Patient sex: F
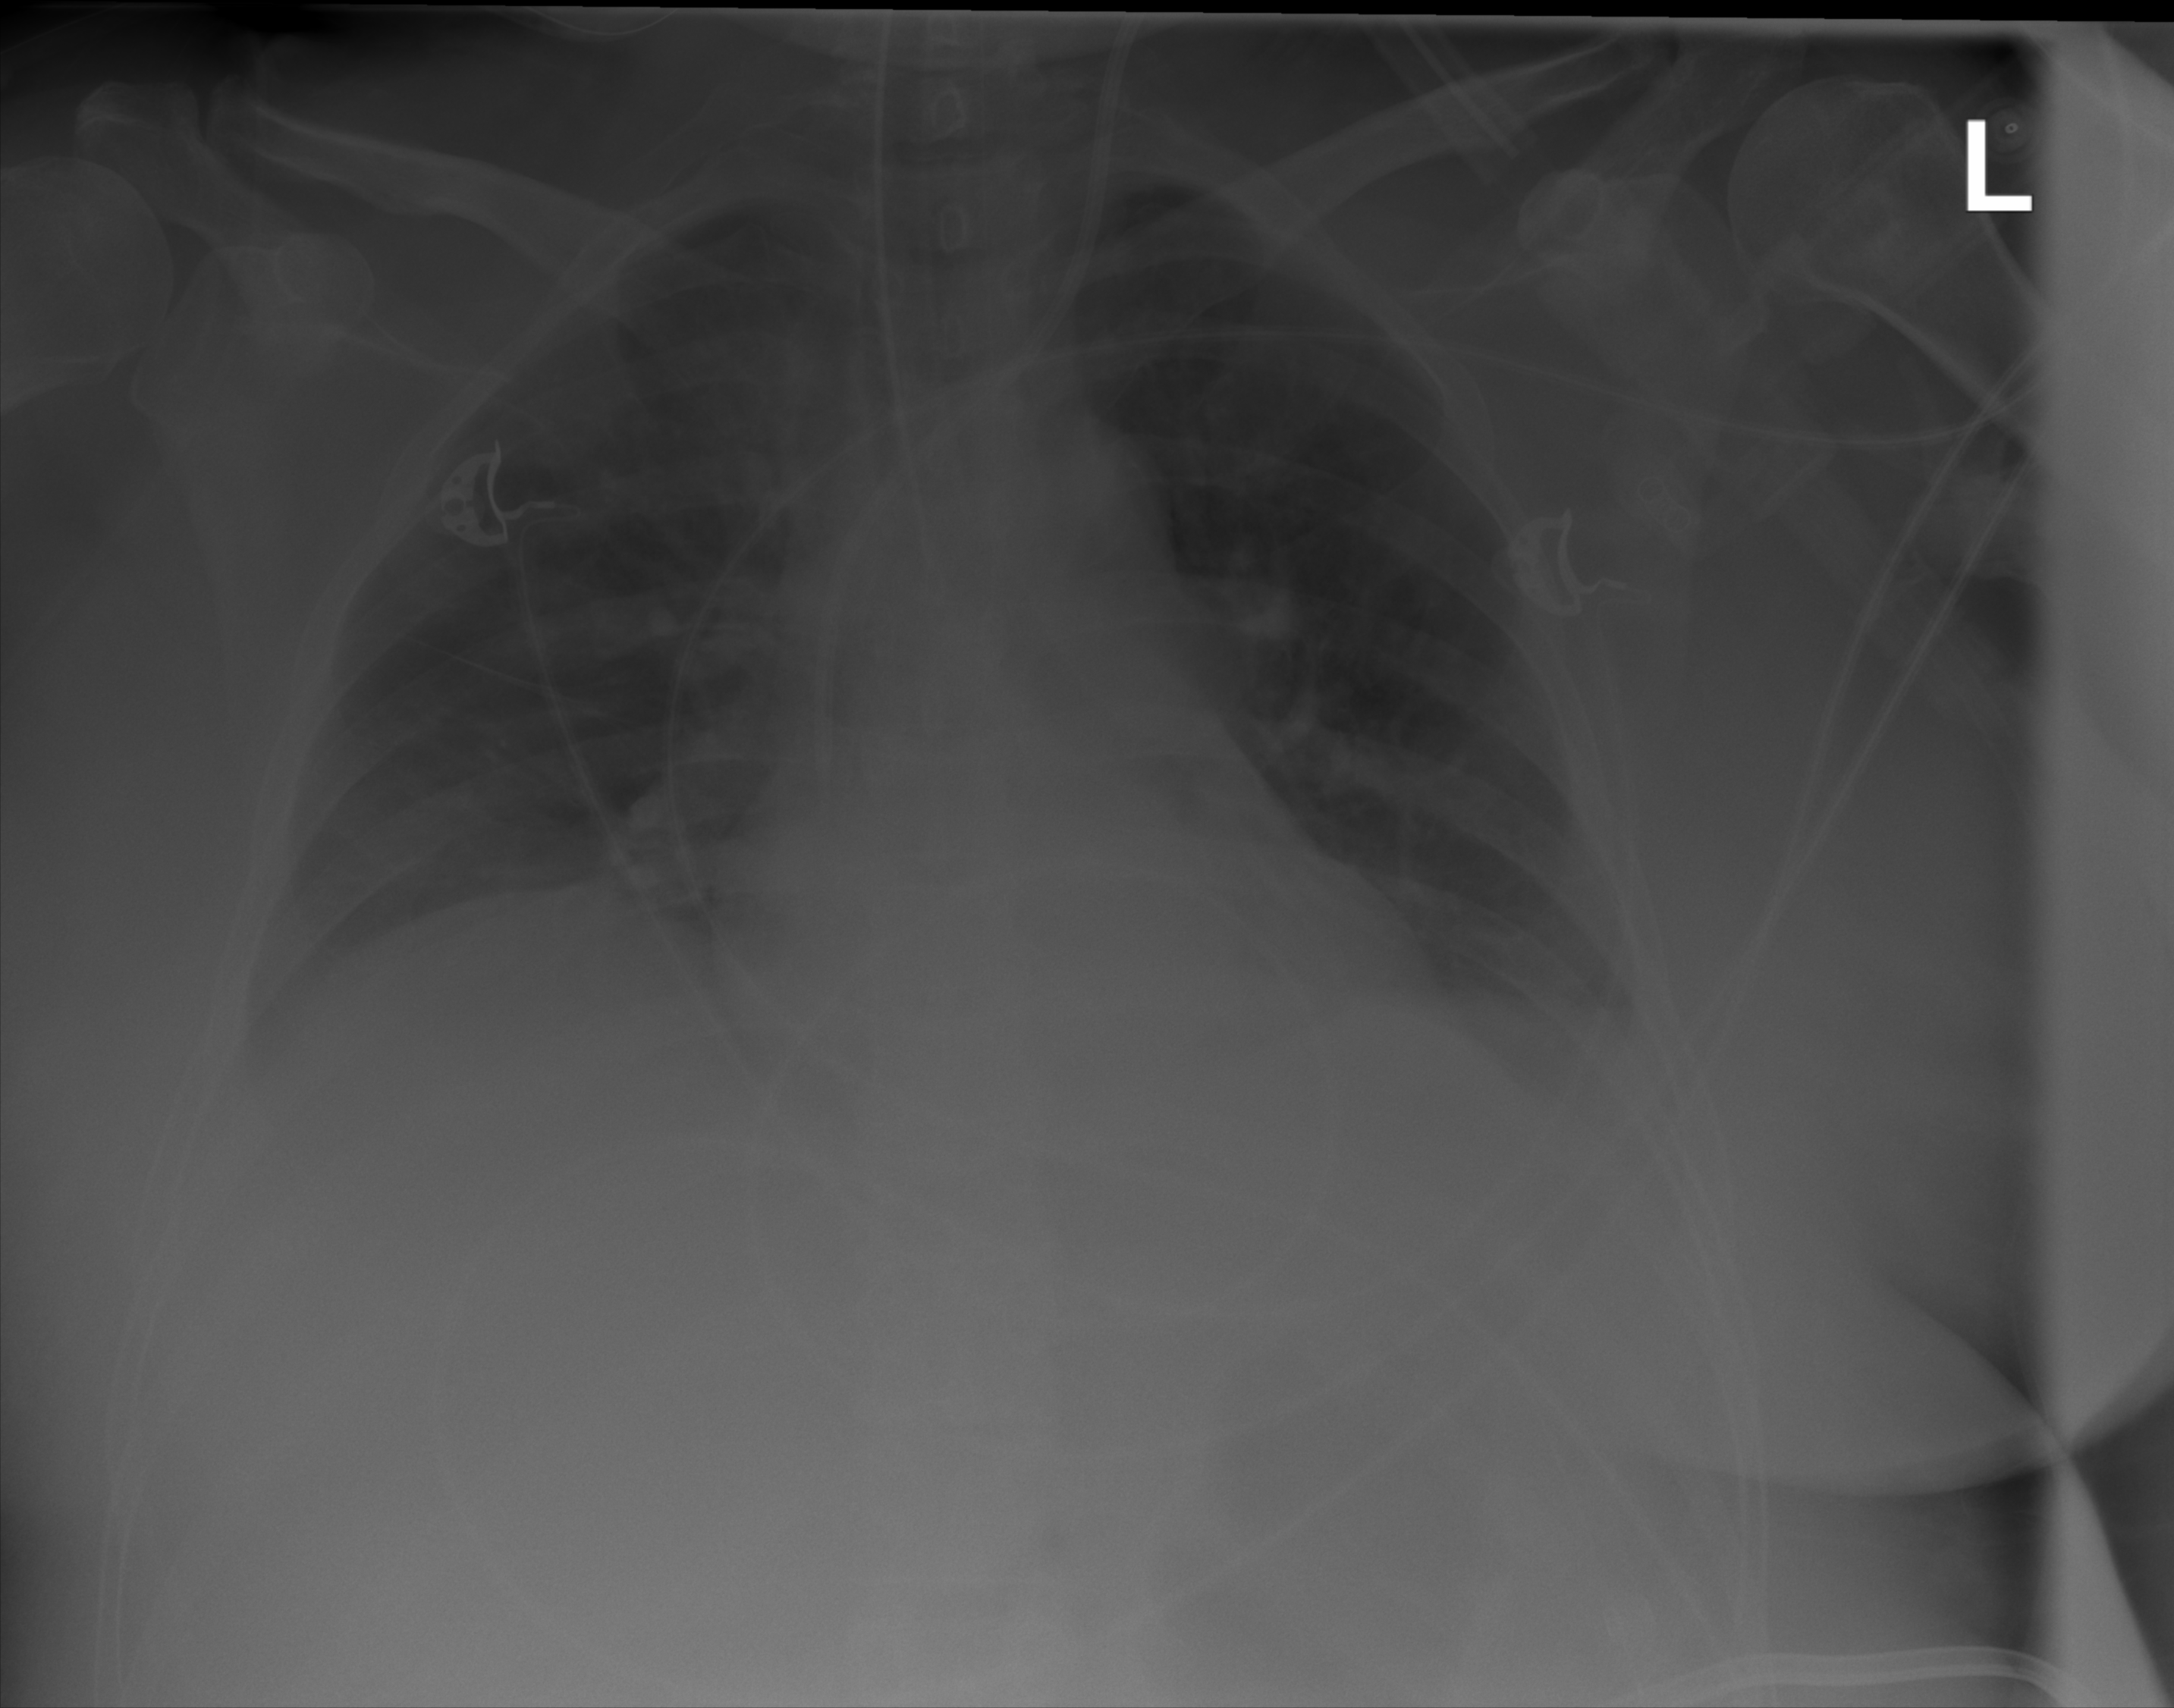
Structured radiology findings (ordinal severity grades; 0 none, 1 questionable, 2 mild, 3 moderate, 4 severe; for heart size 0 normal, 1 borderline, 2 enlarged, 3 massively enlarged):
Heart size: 1
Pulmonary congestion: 2
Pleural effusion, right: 2
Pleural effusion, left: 1
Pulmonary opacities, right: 2
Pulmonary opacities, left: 0
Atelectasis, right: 0
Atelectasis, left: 2